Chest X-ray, PA view. Patient: 46 years old, sex F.
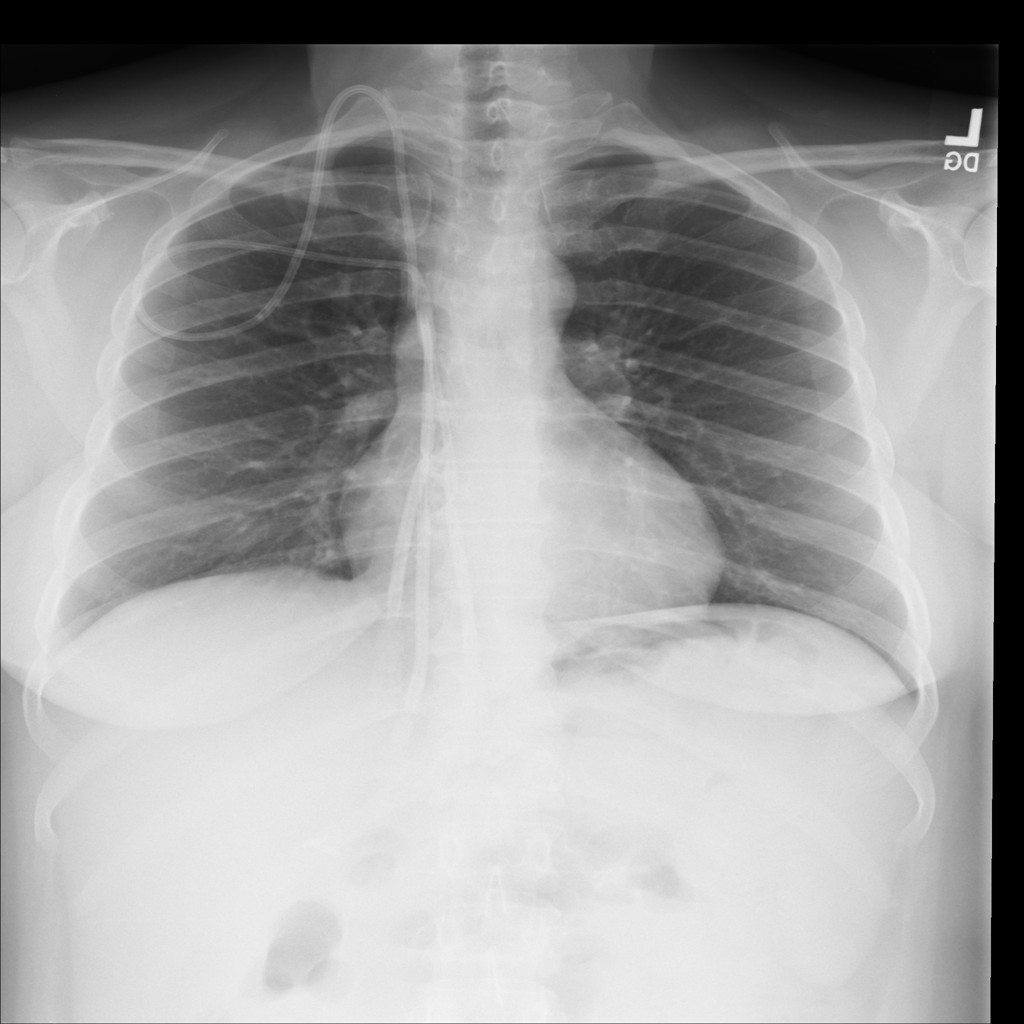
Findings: No Finding